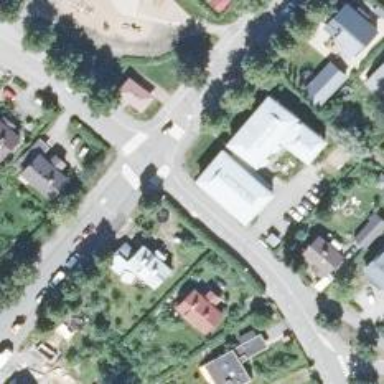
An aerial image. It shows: Crossing on the road.